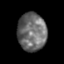
Tissue: skin
Cell type: Epithelial cells
Senescence score: 0.2756
Nuclear area (px): 1072
Mean DAPI intensity: 108.242